Question: I was trying to install package.json with npm init to install bootstrap in my folder but i am getting the error.
'''
npm install bootstrap@4.0.0-alpha.6 --save
'''
I am new to this i can't exactly figure what i am doing wrong.
I was following a tutorial whose link i'll attach along with screenshot of my console.
<URL>

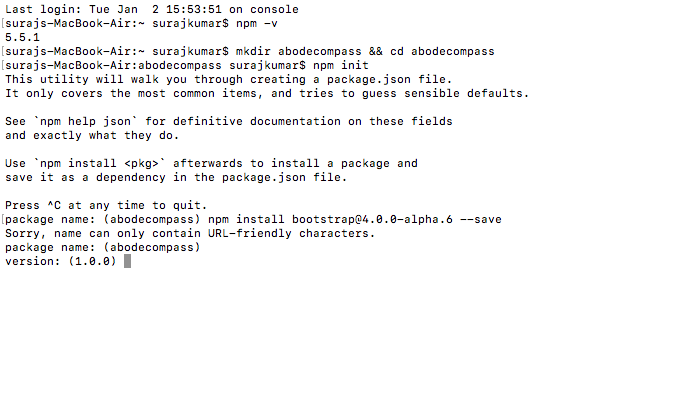
Answer: npm init is actually creating the package.json file and setting the characteristics of the project(It has no relation with bootstrap). So, in the field package name, you have to enter the name of your project (you have now entered the npm install bootstrap command) or you can just press enter if the name displayed in bracket is enough. Complete the npm init processs by setting all characteristics of project.
As next step, you can do 'npm install bootstrap@4.0.0-alpha.6 --save'. It'll work